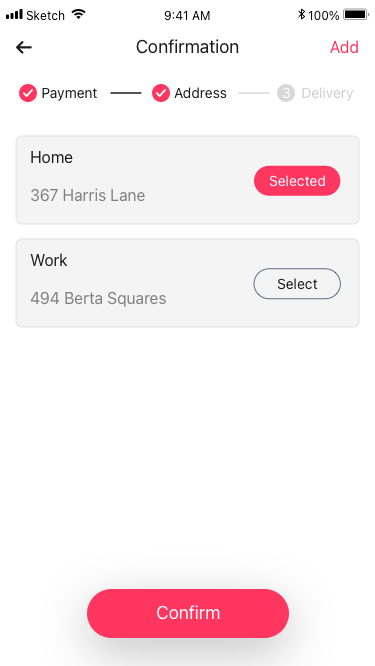
Text in this UI design:
Payment
Address
Delivery
3
Confirm
Home
367 Harris Lane
Selected
Work
494 Berta Squares
Select